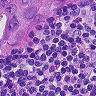
Metastatic tissue present: yes